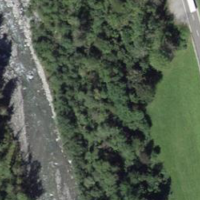
EUNIS habitat code: 24
Species observed at this site:
Allium ursinum